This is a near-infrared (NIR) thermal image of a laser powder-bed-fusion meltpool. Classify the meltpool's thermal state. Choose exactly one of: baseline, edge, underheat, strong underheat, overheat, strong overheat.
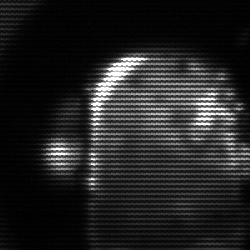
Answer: baseline